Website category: sports
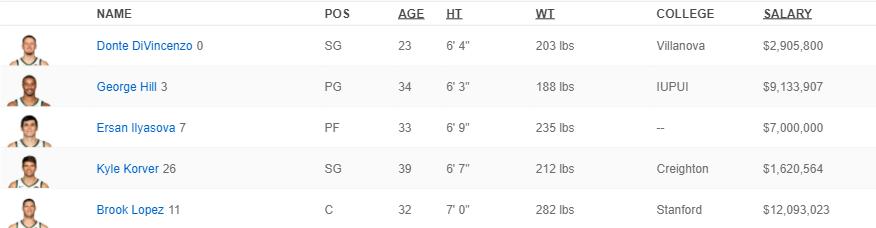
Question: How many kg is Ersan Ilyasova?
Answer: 235 lbs

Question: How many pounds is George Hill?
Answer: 188 lbs

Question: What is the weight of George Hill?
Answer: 188 lbs

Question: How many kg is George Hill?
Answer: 188 lbs

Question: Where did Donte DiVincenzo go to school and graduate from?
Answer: Villanova

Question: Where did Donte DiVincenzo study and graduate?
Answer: Villanova

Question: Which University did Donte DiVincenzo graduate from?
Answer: Villanova

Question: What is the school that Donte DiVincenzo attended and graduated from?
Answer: Villanova

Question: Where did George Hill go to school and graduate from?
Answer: IUPUI

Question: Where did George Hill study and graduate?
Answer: IUPUI

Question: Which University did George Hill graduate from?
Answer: IUPUI

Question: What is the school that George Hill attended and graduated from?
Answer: IUPUI

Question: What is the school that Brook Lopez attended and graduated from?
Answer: Stanford

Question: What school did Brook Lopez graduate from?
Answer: Stanford

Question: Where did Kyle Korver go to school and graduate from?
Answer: Creighton

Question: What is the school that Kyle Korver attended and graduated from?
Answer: Creighton

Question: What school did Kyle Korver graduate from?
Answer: Creighton

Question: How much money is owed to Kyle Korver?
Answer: $1,620,564

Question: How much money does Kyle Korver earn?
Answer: $1,620,564

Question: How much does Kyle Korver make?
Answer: $1,620,564

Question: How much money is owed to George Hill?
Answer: $9,133,907

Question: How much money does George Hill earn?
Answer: $9,133,907

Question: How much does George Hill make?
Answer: $9,133,907

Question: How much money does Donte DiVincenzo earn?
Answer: $2,905,800

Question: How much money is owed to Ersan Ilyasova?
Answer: $7,000,000

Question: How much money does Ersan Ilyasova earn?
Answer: $7,000,000

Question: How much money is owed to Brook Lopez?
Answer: $12,093,023

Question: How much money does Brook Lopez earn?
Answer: $12,093,023

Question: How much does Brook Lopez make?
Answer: $12,093,023

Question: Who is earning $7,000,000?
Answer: Ersan Ilyasova

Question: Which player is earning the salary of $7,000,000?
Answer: Ersan Ilyasova

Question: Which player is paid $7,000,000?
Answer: Ersan Ilyasova

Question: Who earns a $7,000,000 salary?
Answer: Ersan Ilyasova

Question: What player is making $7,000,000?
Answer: Ersan Ilyasova

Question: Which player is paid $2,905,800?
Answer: Donte DiVincenzo

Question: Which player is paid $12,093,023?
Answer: Brook Lopez

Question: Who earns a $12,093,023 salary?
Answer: Brook Lopez

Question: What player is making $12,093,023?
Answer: Brook Lopez

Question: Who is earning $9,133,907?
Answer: George Hill

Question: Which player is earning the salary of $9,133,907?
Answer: George Hill

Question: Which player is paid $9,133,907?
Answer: George Hill

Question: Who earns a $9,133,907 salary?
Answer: George Hill

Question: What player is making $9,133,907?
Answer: George Hill

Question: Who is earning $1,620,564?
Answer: Kyle Korver

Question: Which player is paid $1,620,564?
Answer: Kyle Korver

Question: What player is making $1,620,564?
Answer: Kyle Korver

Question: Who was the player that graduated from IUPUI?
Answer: George Hill

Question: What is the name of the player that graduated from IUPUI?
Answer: George Hill

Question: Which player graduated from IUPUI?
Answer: George Hill

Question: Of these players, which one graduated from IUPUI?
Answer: George Hill

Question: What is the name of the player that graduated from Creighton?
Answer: Kyle Korver

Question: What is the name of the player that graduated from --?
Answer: Ersan Ilyasova

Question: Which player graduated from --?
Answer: Ersan Ilyasova

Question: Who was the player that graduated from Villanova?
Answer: Donte DiVincenzo

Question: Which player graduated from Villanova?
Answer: Donte DiVincenzo

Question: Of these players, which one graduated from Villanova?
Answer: Donte DiVincenzo

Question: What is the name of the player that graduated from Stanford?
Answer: Brook Lopez

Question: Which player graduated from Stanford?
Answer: Brook Lopez